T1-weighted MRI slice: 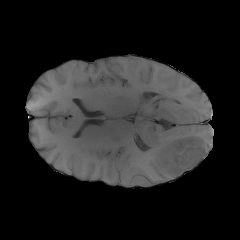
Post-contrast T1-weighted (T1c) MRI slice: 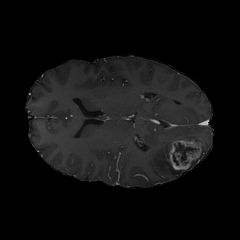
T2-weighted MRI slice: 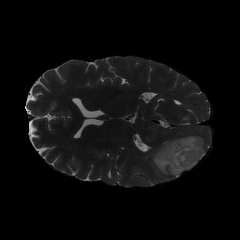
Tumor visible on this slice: yes